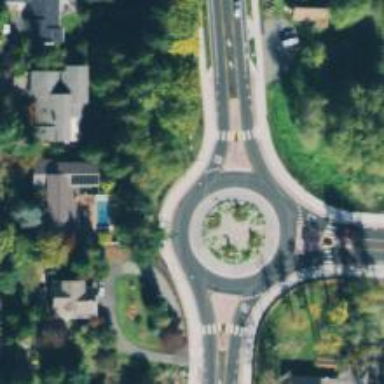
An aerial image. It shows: Tertiary road leading to roundabout.